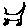
Label: cat